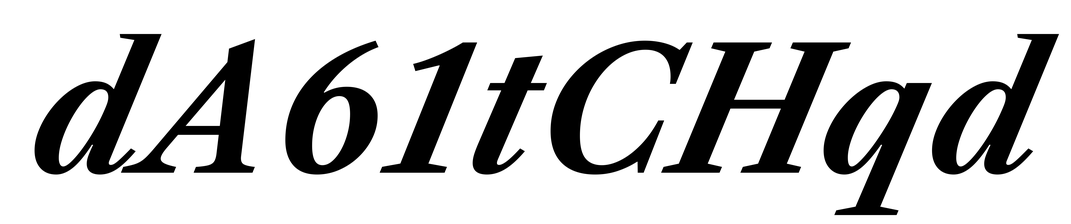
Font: LibreCaslonText-Italic_Bold_Italic